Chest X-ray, PA view. Patient: 61 years old, sex M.
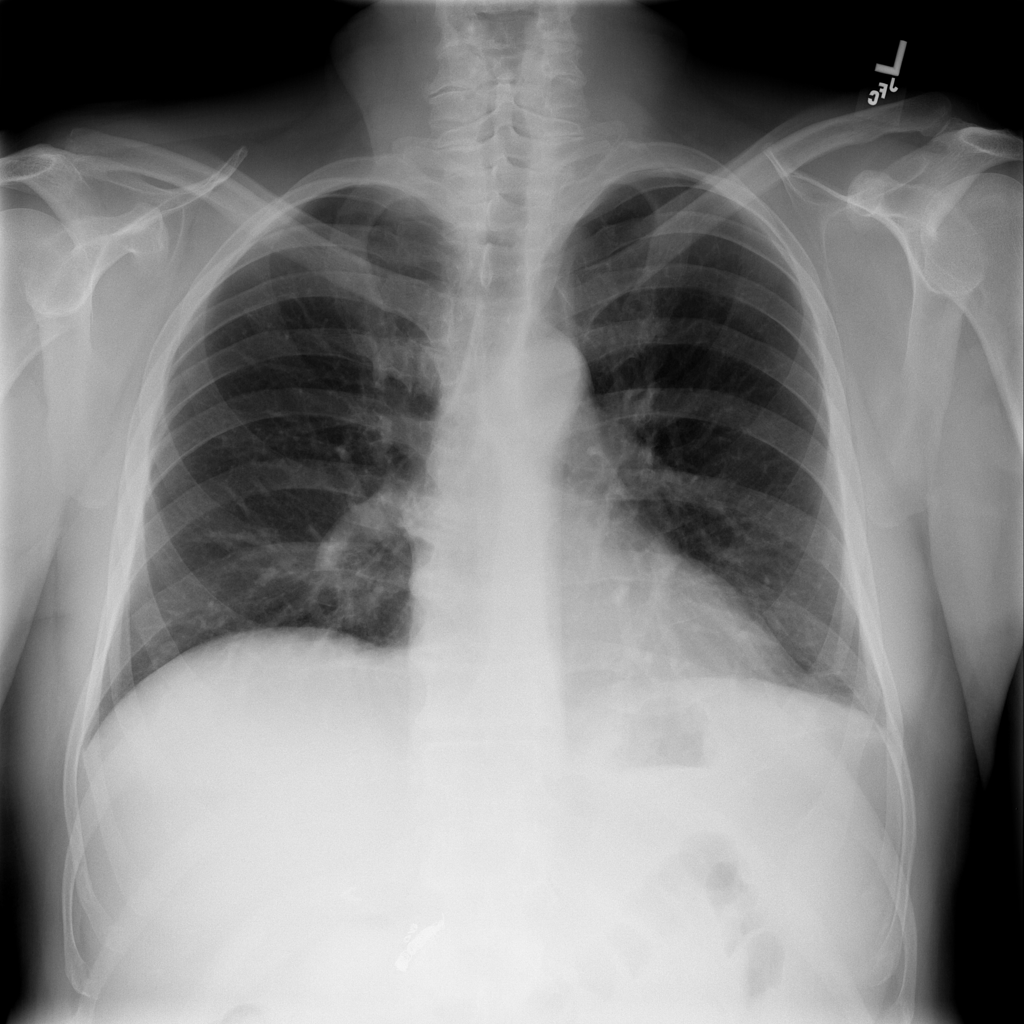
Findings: No Finding